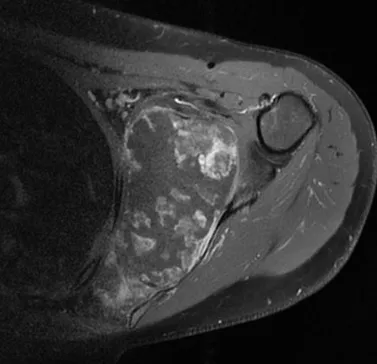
Axial section T1 gadolinium.
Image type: radiology (mri)